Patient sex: M
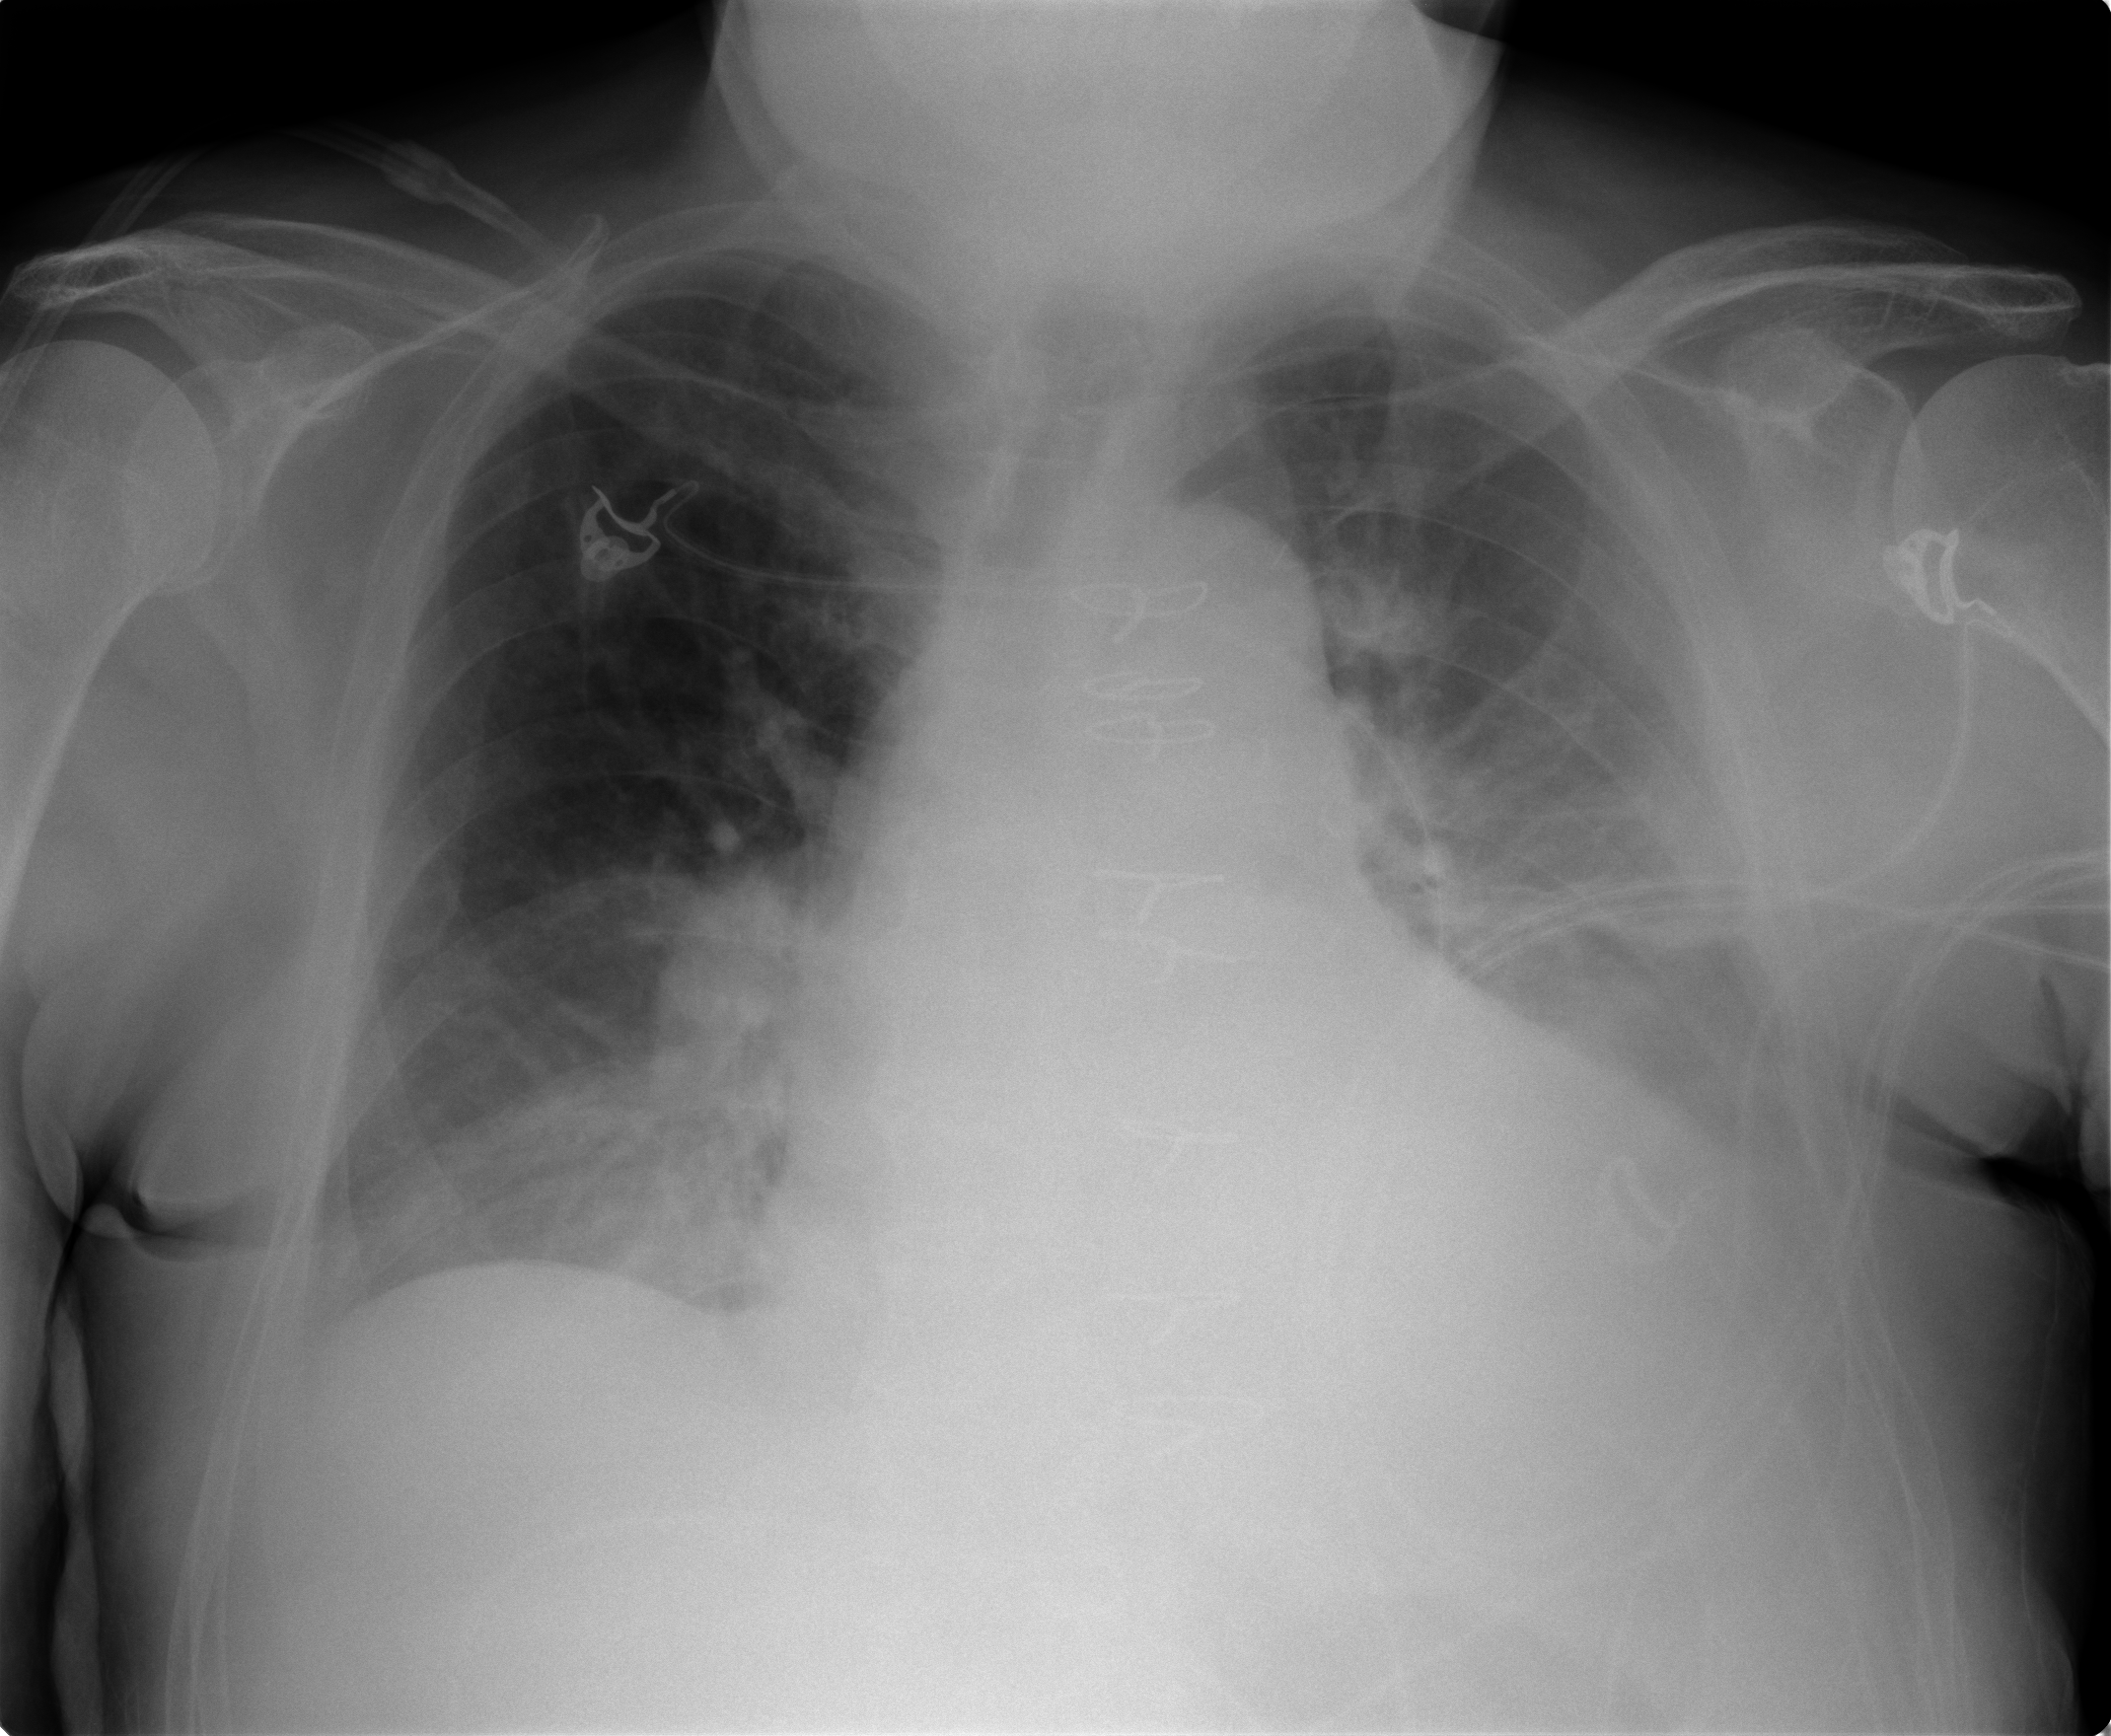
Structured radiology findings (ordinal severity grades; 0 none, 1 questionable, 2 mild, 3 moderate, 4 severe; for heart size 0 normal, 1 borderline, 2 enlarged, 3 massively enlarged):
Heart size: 2
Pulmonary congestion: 2
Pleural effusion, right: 1
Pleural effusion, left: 2
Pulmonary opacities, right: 0
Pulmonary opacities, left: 0
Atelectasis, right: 2
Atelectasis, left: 2